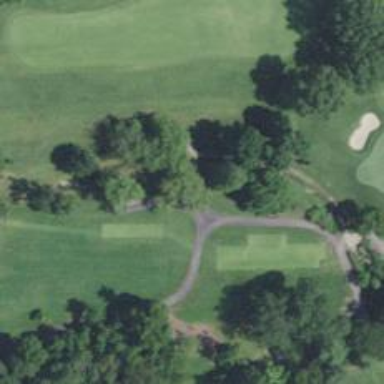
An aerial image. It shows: Path for golf carts.